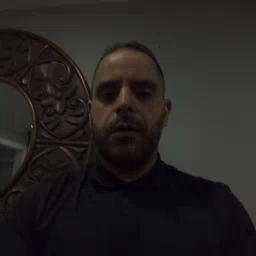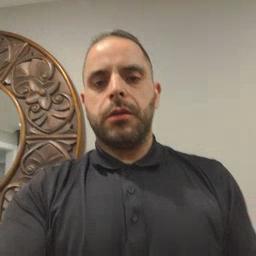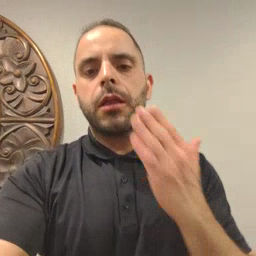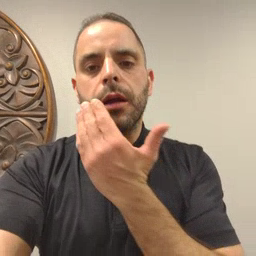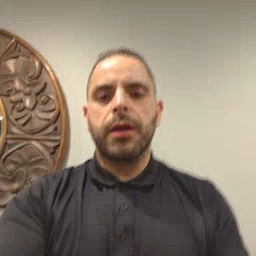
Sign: napkin